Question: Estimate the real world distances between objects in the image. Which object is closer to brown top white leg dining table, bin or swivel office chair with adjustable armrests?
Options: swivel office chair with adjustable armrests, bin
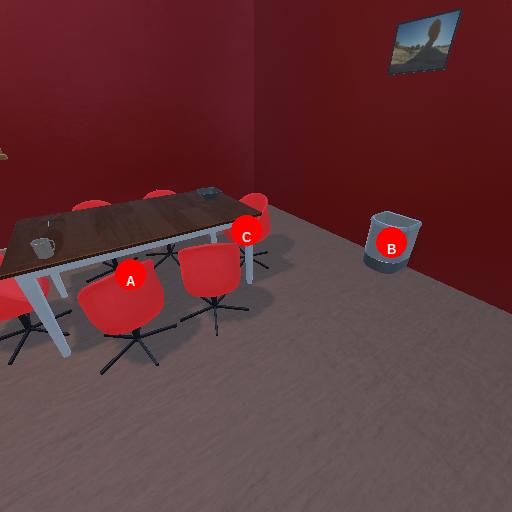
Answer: swivel office chair with adjustable armrests